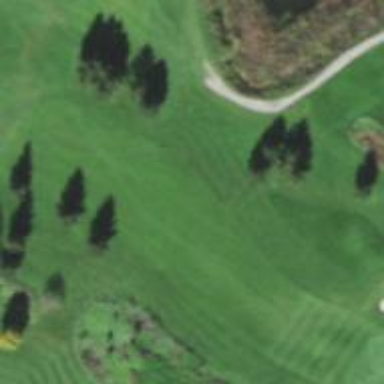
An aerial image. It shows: View of golf hole.